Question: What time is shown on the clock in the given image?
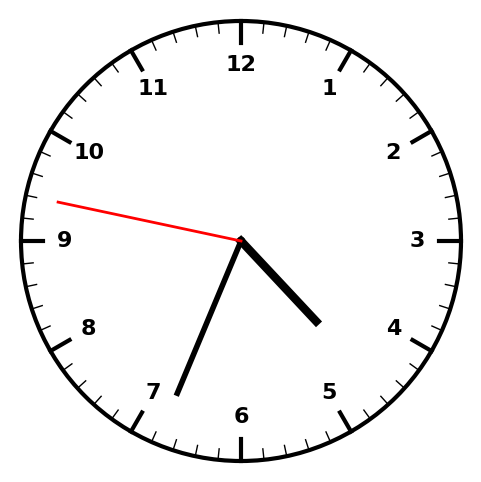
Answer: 04:33:47